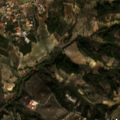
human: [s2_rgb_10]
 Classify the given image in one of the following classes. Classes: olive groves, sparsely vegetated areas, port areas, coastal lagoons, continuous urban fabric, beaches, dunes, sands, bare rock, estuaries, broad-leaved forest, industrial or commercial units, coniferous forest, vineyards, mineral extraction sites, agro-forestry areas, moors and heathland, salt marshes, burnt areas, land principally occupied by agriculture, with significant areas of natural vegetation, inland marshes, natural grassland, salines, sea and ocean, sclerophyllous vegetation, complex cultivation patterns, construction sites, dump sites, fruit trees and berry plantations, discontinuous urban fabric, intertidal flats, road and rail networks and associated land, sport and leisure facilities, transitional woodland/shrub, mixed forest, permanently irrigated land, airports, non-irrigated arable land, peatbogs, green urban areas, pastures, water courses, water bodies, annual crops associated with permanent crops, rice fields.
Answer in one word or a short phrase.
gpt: discontinuous urban fabric, vineyards, olive groves, land principally occupied by agriculture, with significant areas of natural vegetation